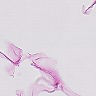
Metastatic tissue present: no